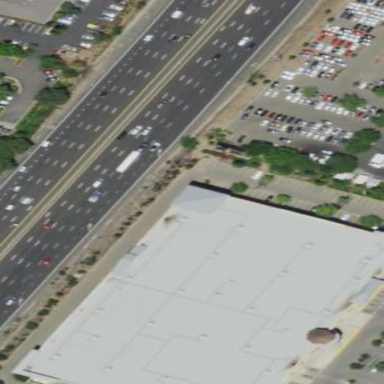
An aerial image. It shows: Retail building.